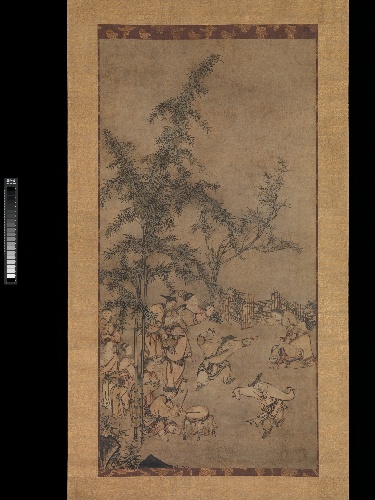
Title: 雪村周継筆　竹林七聖図|Seven Sages of the Bamboo Grove
Artist: Sesson Shūkei
Artist bio: ca. 1504–ca. 1589
Date: 1550s
Object type: Hanging scroll
Classification: Paintings
Medium: Hanging scroll; ink and color on paper
Culture: Japan
Period: Muromachi period (1392–1573)
Dimensions: Image: 40 5/16 × 20 3/8 in. (102.4 × 51.7 cm)
Overall with mounting: 79 3/4 × 26 7/16 in. (202.5 × 67.2 cm)
Overall with knobs: 79 3/4 × 28 9/16 in. (202.5 × 72.6 cm)
Department: Asian Art
Credit line: Mary Griggs Burke Collection, Gift of the Mary and Jackson Burke Foundation, 2015
Accession year: 2015
Repository: Metropolitan Museum of Art, New York, NY
Tags: Men|Women|Dancing|Flutes|Bamboo